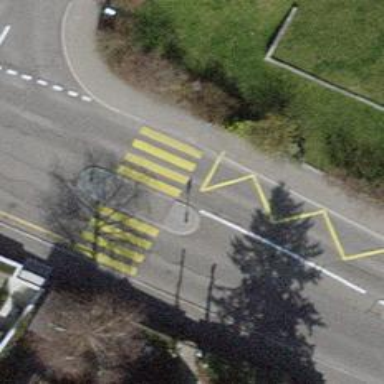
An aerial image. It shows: Marked zebra crossing with island in the middle.